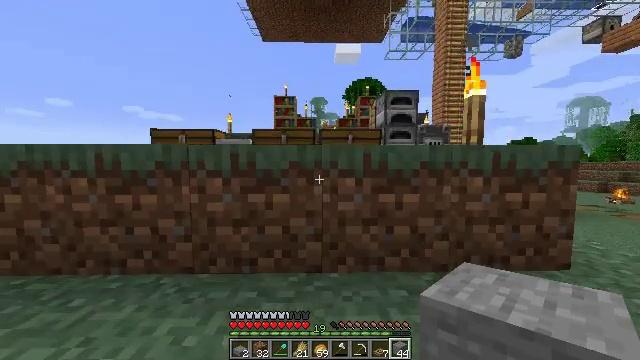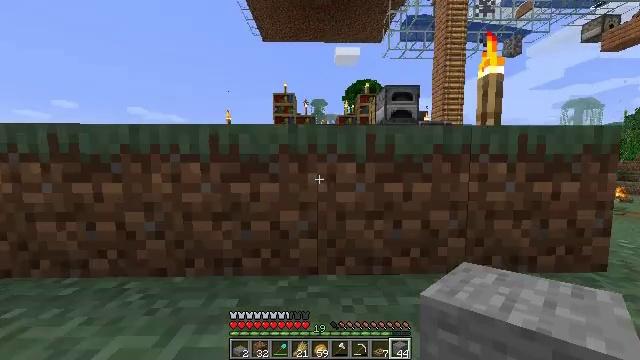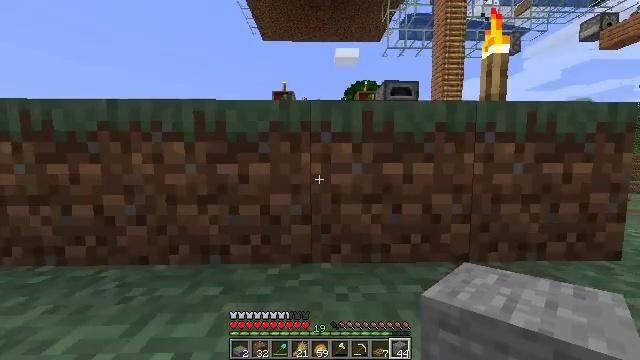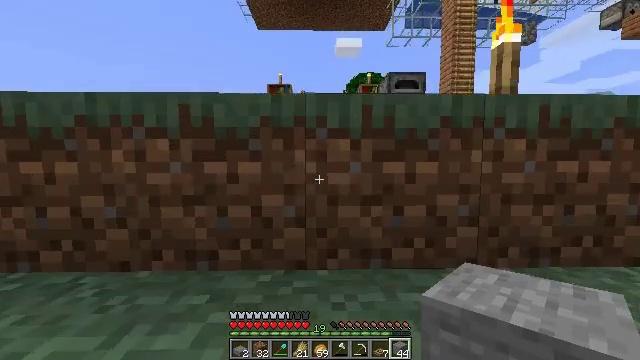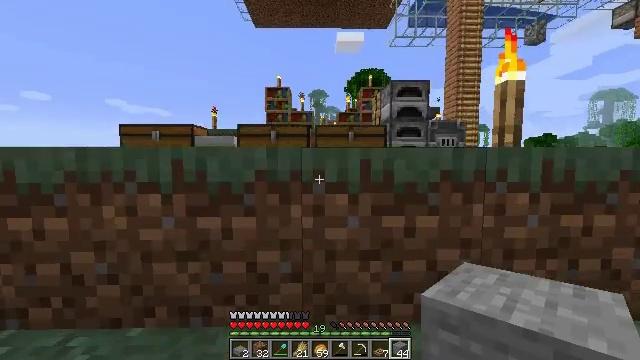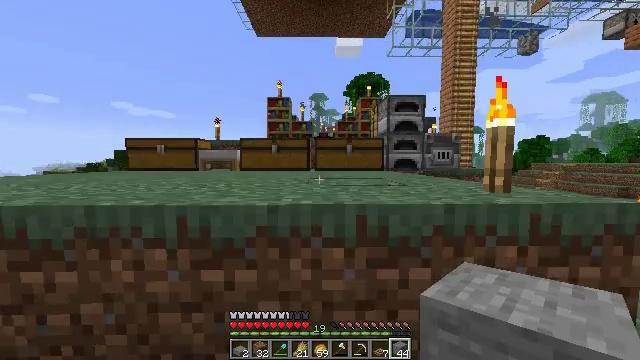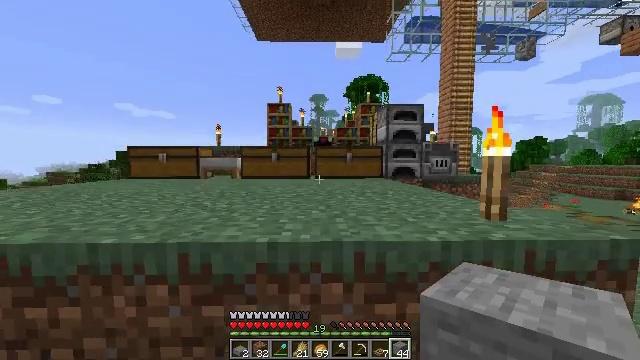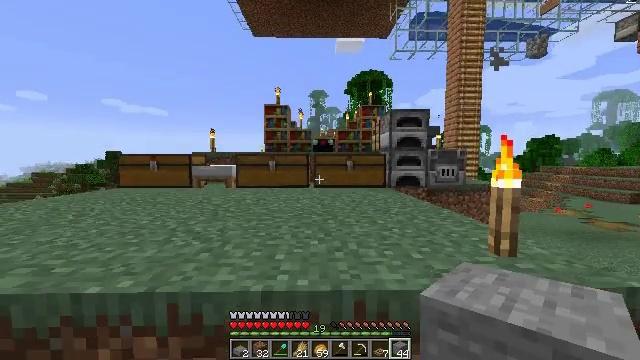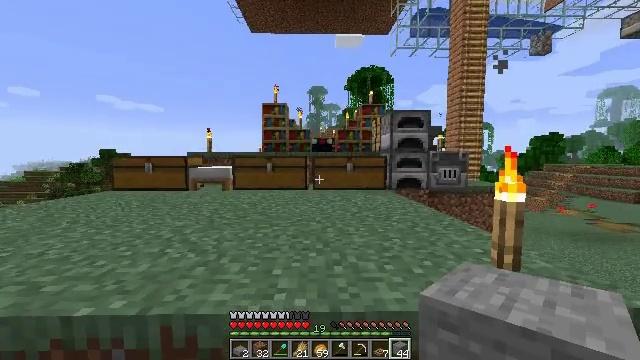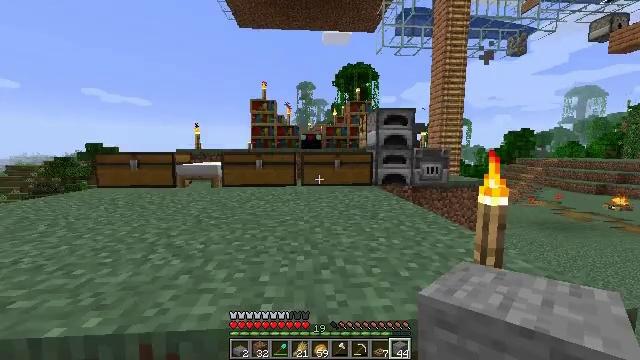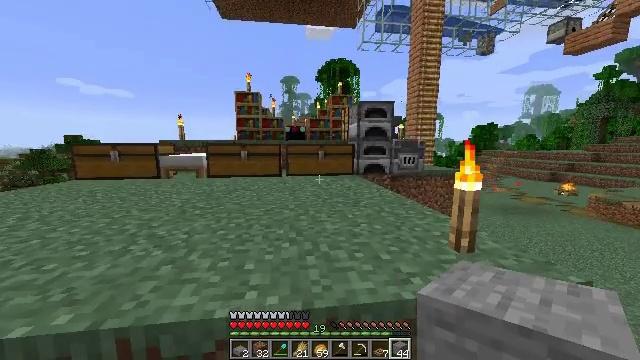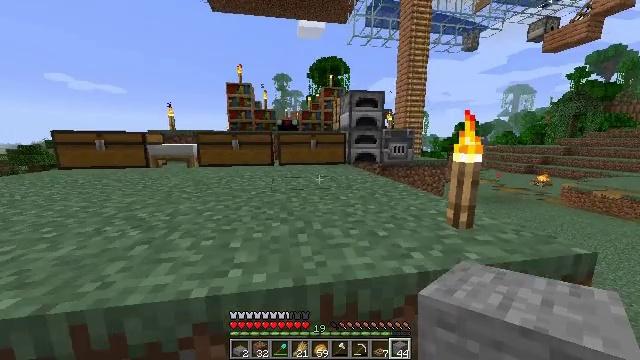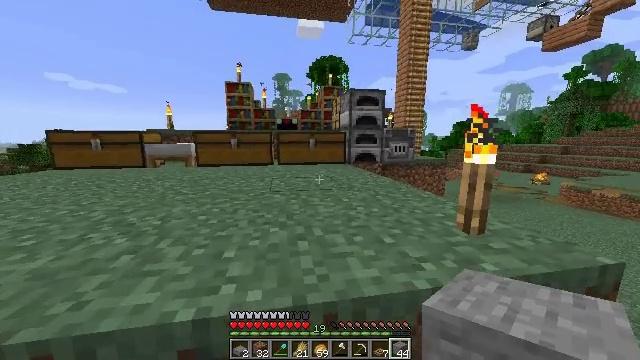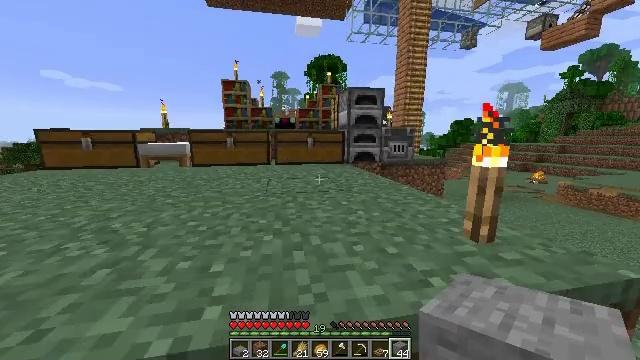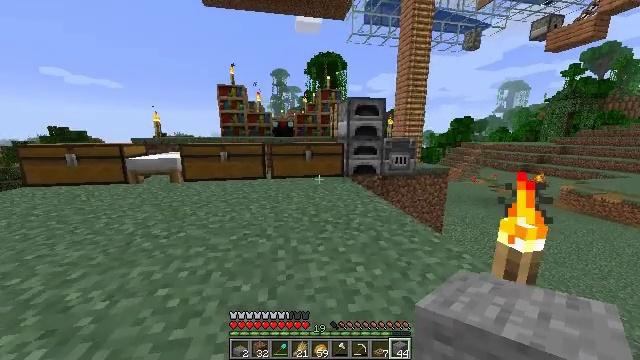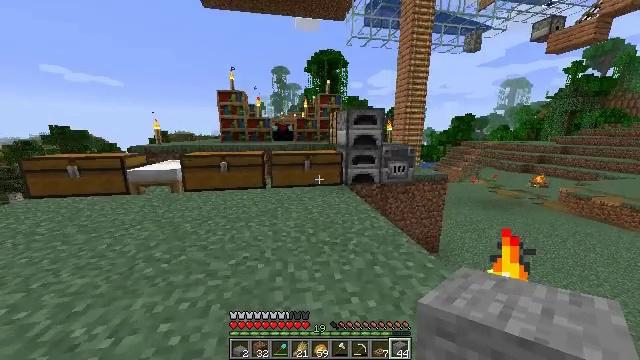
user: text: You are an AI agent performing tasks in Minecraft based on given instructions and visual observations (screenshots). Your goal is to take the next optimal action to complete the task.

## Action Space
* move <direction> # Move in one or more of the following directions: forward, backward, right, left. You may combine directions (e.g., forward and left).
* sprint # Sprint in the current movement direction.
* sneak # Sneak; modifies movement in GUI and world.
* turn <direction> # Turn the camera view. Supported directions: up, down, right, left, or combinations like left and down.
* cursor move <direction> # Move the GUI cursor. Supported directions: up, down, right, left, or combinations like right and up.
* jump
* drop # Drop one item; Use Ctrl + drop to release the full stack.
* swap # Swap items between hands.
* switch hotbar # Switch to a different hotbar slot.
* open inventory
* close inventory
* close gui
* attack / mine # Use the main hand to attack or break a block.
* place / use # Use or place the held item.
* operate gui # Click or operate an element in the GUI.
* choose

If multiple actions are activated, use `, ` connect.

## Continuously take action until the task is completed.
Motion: motion action
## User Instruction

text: Create a jungle sign in the crafting grid.
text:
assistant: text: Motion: move forward, jump
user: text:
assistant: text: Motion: move forward, jump
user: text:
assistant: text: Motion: move forward, jump
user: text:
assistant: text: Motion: move forward, sprint, jump
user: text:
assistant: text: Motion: move forward, sprint, jump
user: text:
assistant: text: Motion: move forward, sprint, jump
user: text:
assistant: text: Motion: move forward, sprint, jump
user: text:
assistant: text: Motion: move forward, sprint, jump
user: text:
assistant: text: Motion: move forward, turn right and down, jump
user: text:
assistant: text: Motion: move forward, turn right and down, jump
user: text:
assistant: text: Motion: move forward, turn right and down, jump
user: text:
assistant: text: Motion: move forward, jump
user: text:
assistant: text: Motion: move forward, sprint, jump
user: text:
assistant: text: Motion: move forward, sprint, jump
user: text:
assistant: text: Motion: move forward, sprint, jump
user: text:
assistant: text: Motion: move forward, sprint, jump
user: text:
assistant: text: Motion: move forward, sprint, jump
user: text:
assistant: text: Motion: move forward, turn down, jump
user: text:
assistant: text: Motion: move forward, turn left and down, jump
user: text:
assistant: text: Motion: move forward, turn left and down, jump
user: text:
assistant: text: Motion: move forward, turn left and down, jump
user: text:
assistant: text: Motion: move forward, jump
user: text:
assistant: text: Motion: move forward, jump
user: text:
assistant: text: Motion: move forward, sprint, jump
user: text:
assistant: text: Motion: move forward, sprint, jump
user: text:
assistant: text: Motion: move forward, sprint, jump
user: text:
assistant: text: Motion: move forward, jump
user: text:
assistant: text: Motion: move forward, turn right, jump
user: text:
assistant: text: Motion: move forward, turn right, jump
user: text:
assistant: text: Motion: move forward, turn right, jump